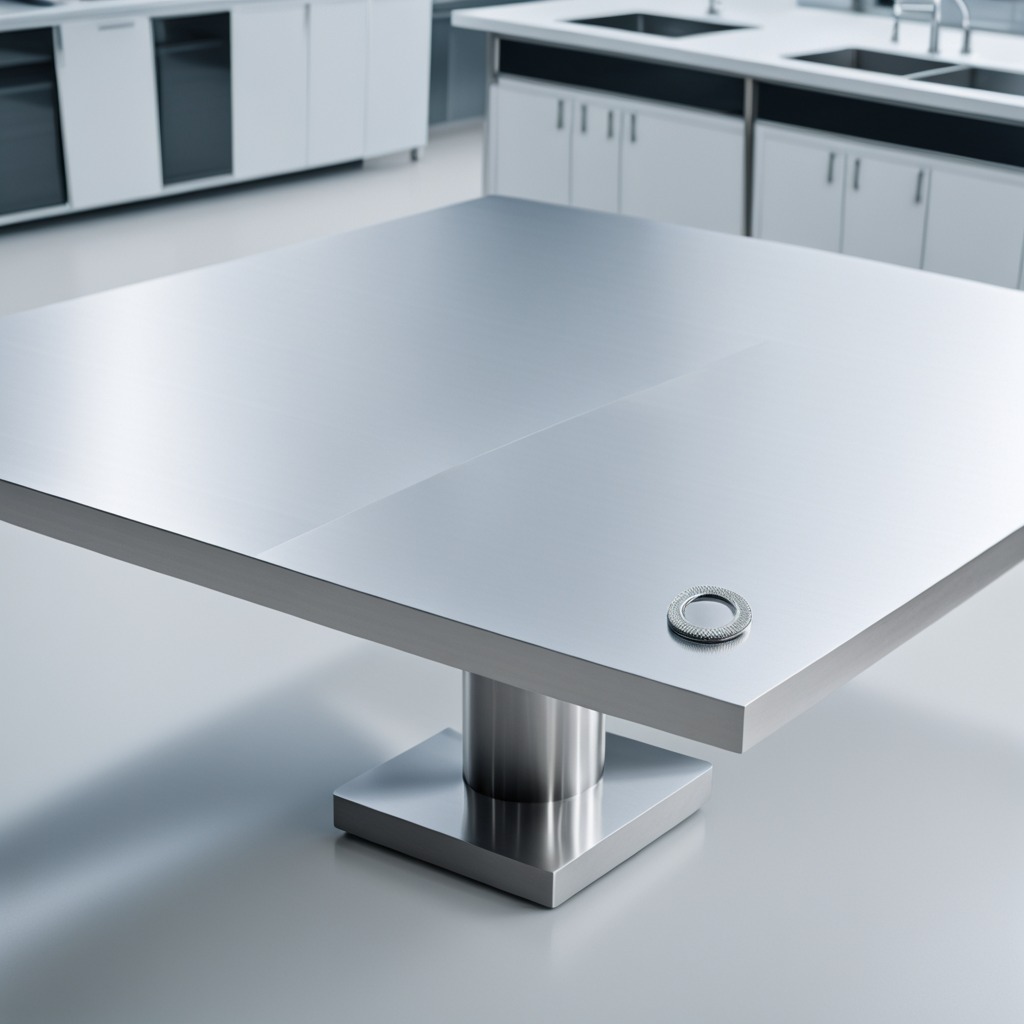
A flat metal washer is lying on a stainless steel table in a high-end prototyping lab.